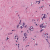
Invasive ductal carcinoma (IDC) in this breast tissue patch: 1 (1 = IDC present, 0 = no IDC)